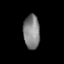
Tissue: lung
Cell type: Endothelial cells
Senescence score: 0.6394
Nuclear area (px): 543
Mean DAPI intensity: 131.387